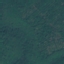
Label: Forest